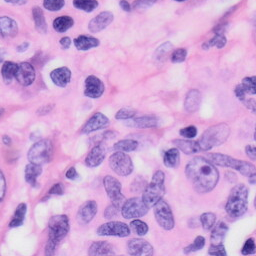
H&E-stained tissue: Skin